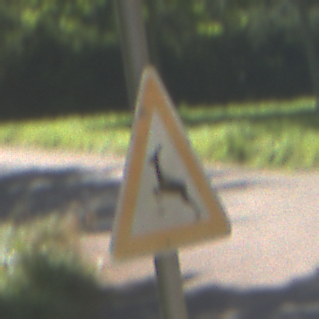
Verkehrszeichen: WildwechselRechts
Umgebung: Outdoor, RoadRail
Tageszeit: Midday
Wetter: Clear
Licht: Natural
Jahreszeit: NotSpecified
Kontrast: HighContrast